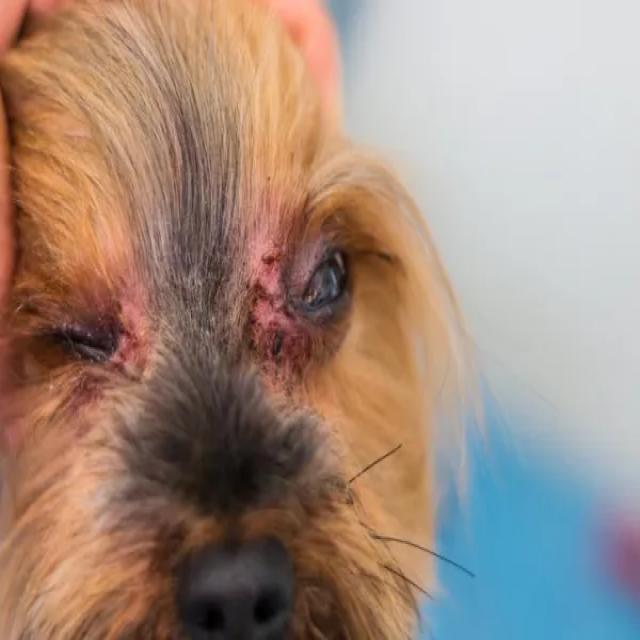
Canine dermatitis — inflammation of the skin presenting with erythema, pruritus, papules, and excoriation. May be allergic, contact, or atopic in origin.